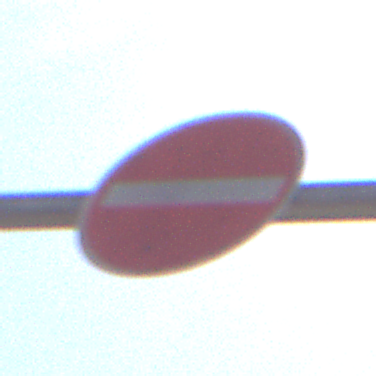
Verkehrszeichen: VerbotDerEinfahrt
Umgebung: Outdoor, Nature
Tageszeit: Midday
Wetter: Clear
Licht: Natural
Jahreszeit: NotSpecified
Kontrast: HighContrast